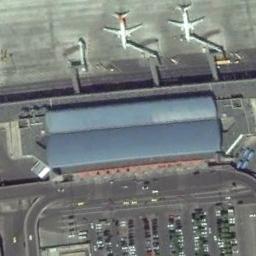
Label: airplane